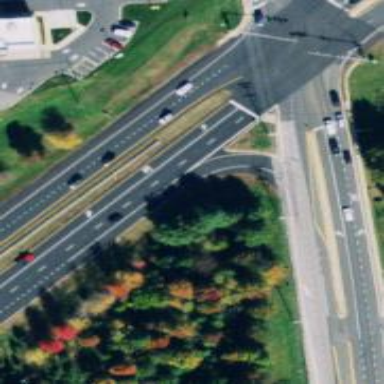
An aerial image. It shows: Trunk link highway.